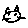
Label: cat